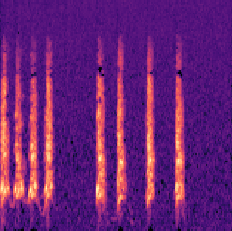
Sound class: Dog